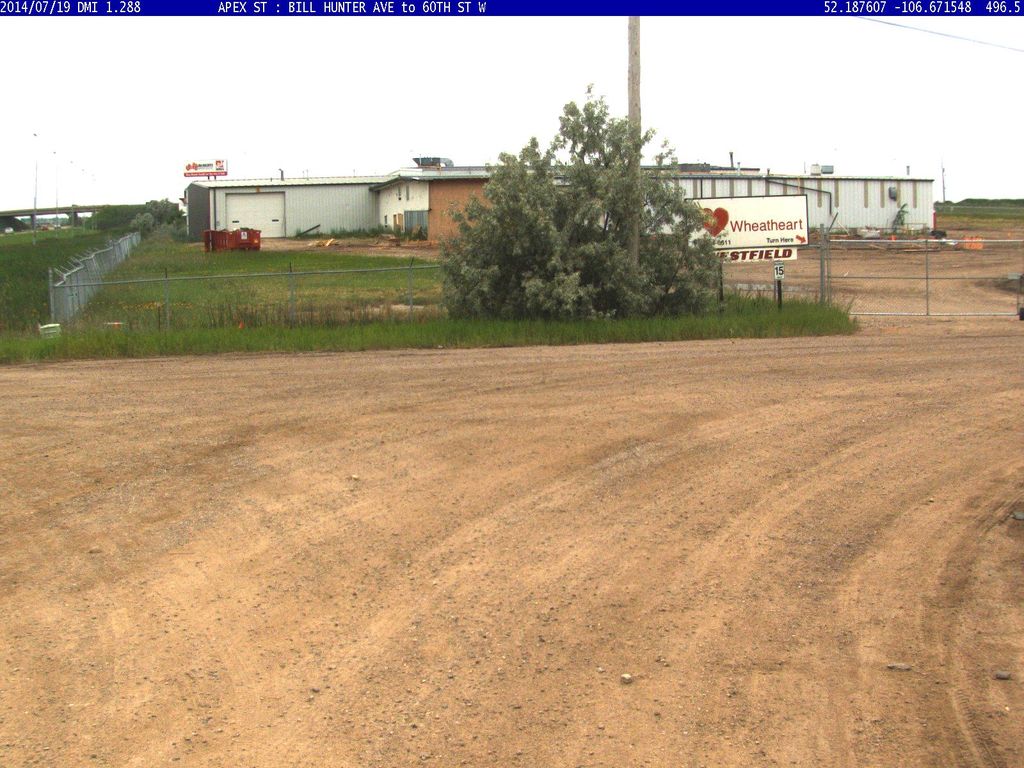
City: saskatoon